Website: lowes
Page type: review-order
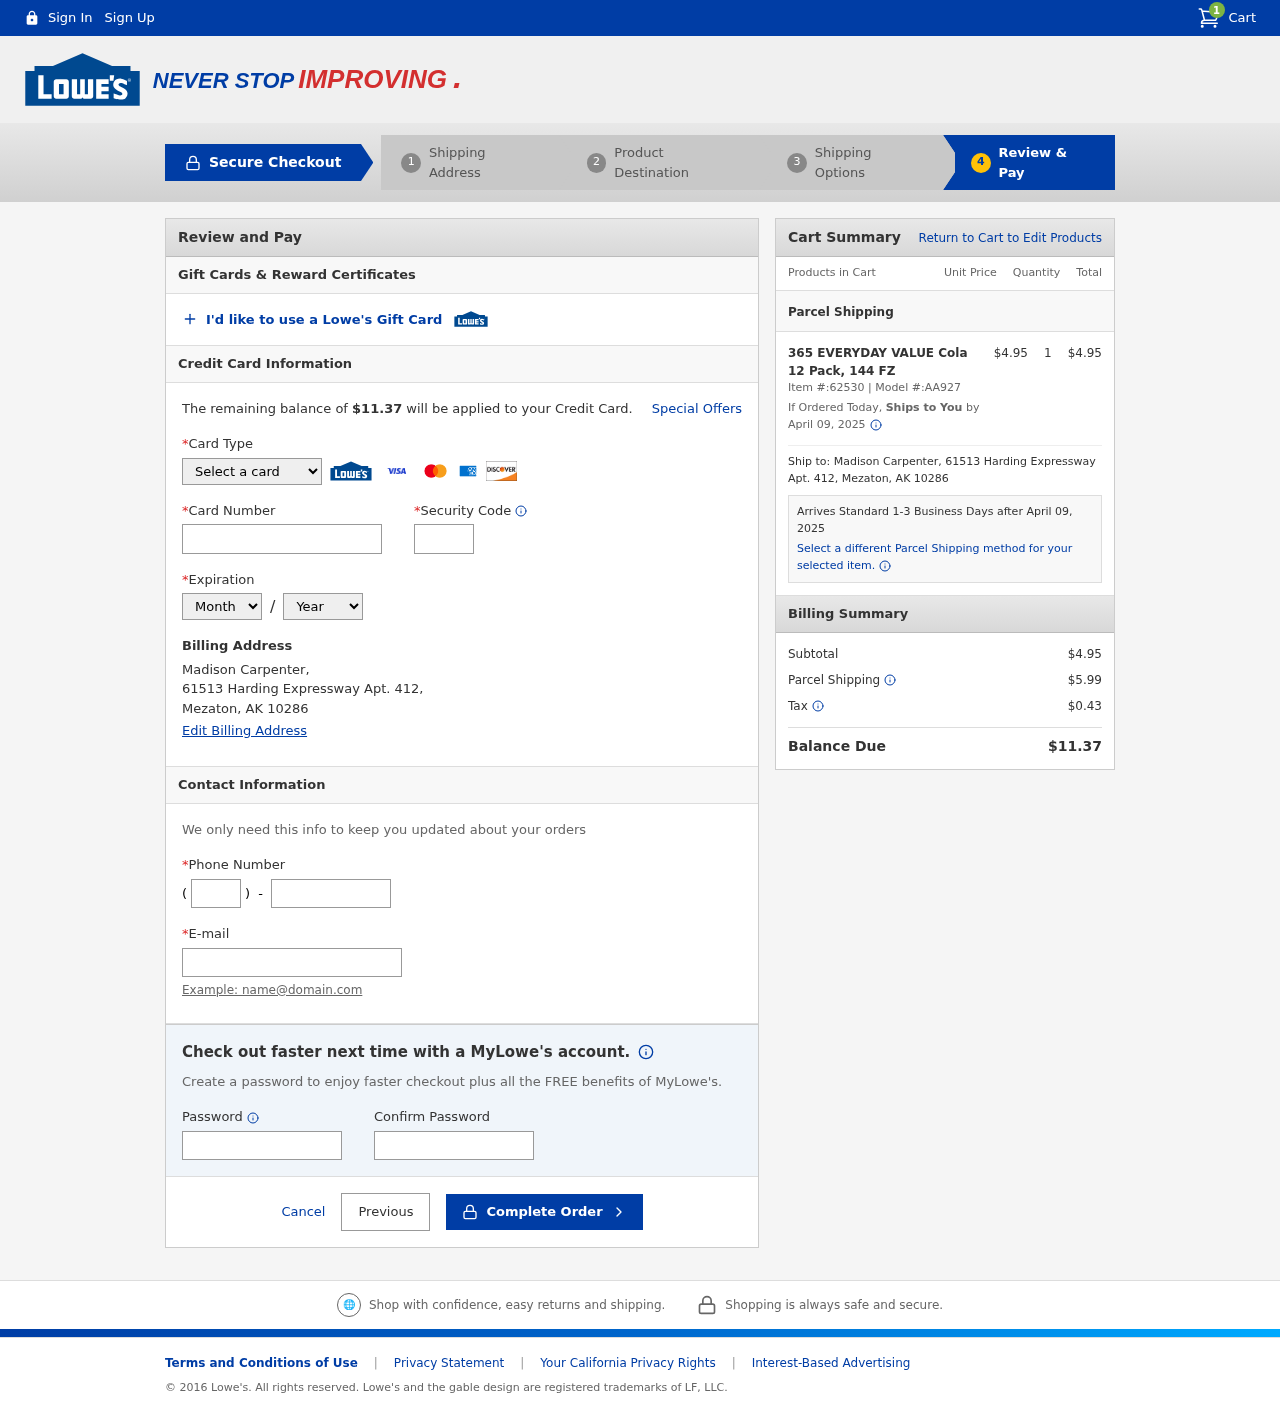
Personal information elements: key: PII_CARD_CVV
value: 3266
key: PII_CARD_EXPIRY_MONTH
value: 04
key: PII_CARD_EXPIRY_YEAR
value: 29
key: PII_CARD_NUMBER
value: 3442 7181 6288 981
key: PII_CARD_TYPE
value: American Express
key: PII_CITY
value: Mezaton
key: PII_EMAIL
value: madisoncarpenter@gmail.com
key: PII_FULLNAME
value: Madison Carpenter,
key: PII_PHONE
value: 6524224130
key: PII_PHONE_AREA
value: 652
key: PII_POSTCODE
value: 10286
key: PII_STATE_ABBR
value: AK
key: PII_STREET
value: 61513 Harding Expressway Apt. 412
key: PII_STREET
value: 61513 Harding Expressway Apt. 412,
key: PII_FULLNAME2
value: Madison Carpenter
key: PII_POSTCODE_FULL
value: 10286
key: PII_CITY_STATE
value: Mezaton, AK
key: PII_CITY_STATE_ZIP
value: Mezaton, AK 10286
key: PII_STATE_ABBR2
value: AK
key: PII_POSTCODE_NUMERIC
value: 10286
Product elements: key: PRODUCT1_NAME
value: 365 EVERYDAY VALUE Cola 12 Pack, 144 FZ
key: PRODUCT1_PRICE
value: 4.95
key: PRODUCT1_QUANTITY
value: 1
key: PRODUCT1_ITEM_NUMBER
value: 62530
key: PRODUCT1_MODEL_NUMBER
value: AA927
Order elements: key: ORDER_NUM_ITEMS
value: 1
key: ORDER_TOTAL
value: $11.37
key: ORDER_SHIPPING_DATE
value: April 09, 2025
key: ORDER_SUBTOTAL
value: $4.95
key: ORDER_SHIPPING_DATE2
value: April 09, 2025
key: ORDER_SUBTOTAL2
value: $4.95
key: ORDER_SHIPPING_COST
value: $5.99
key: ORDER_TAX
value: $0.43